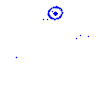
Particle: proton